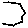
Label: hexagon